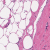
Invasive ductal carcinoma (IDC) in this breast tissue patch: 0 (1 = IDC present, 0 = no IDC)